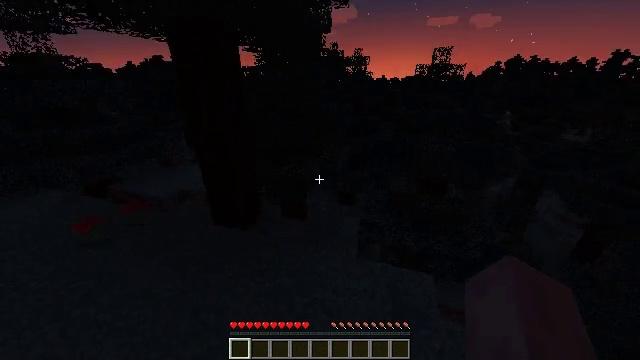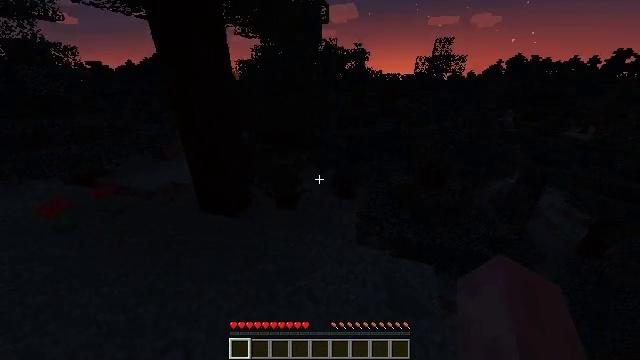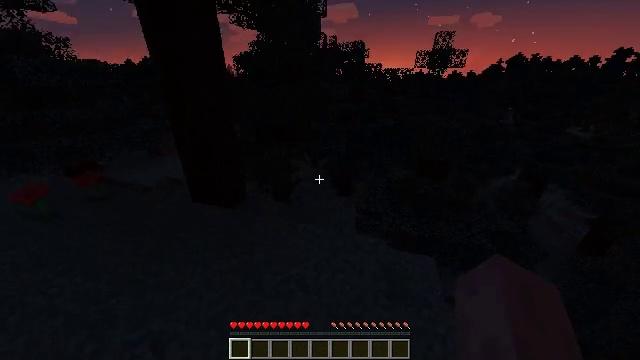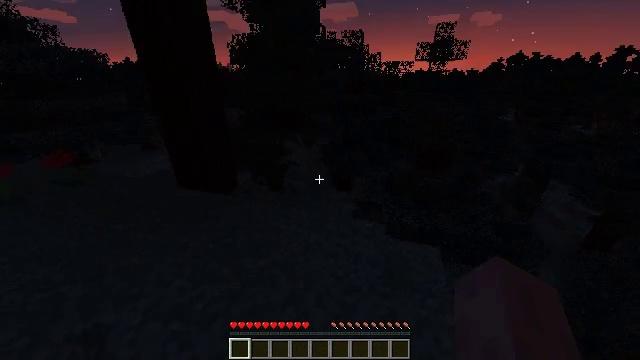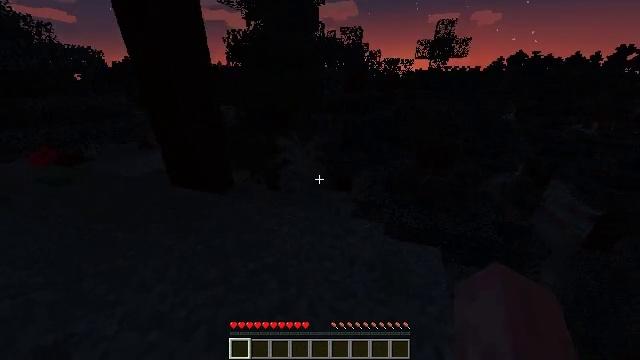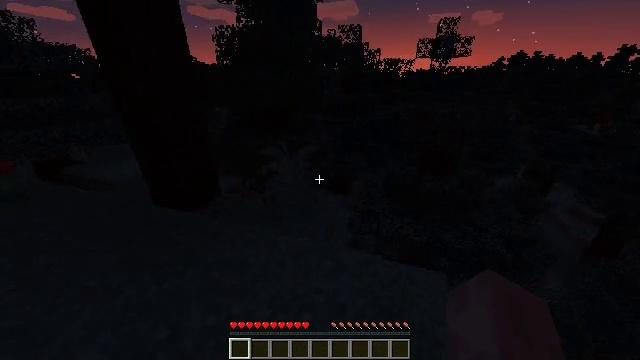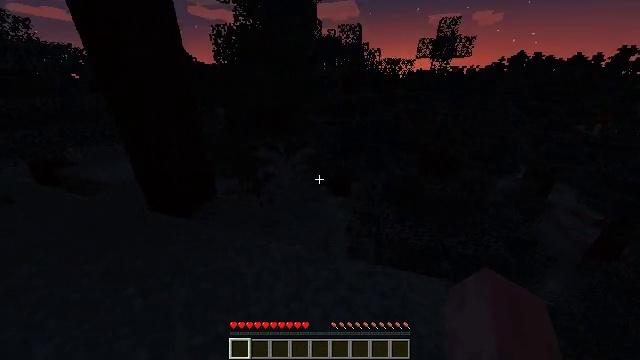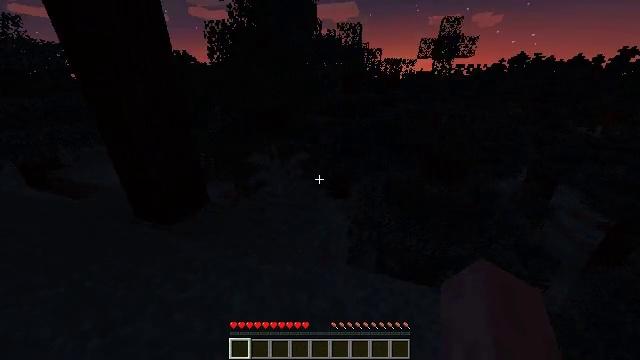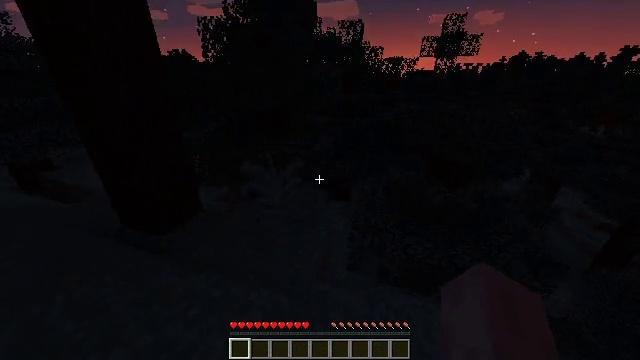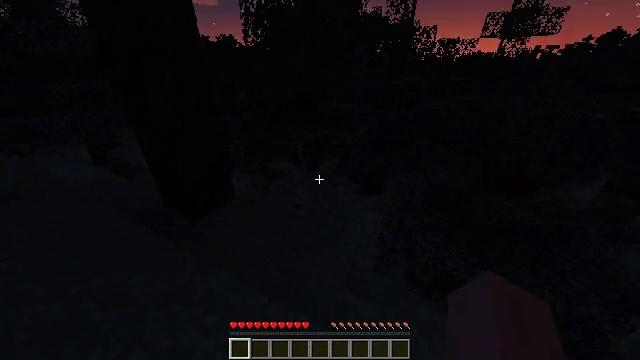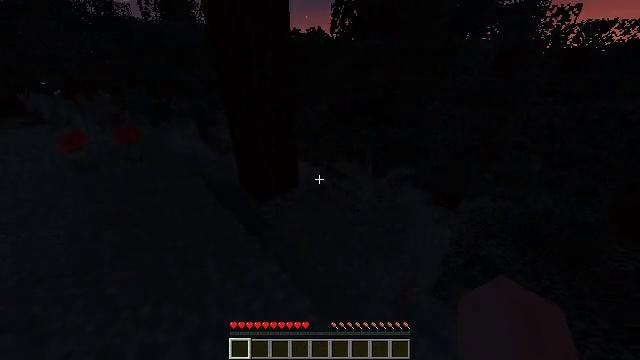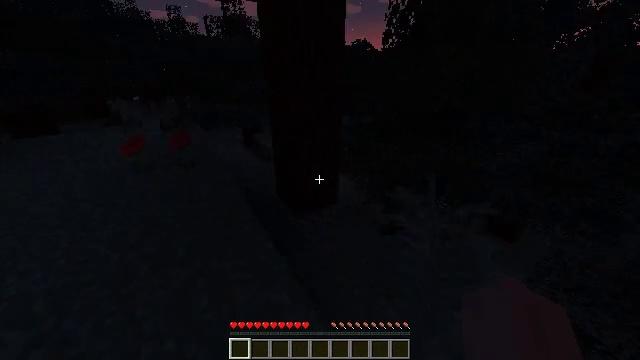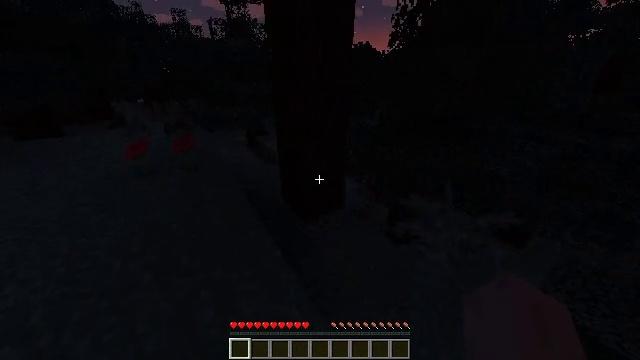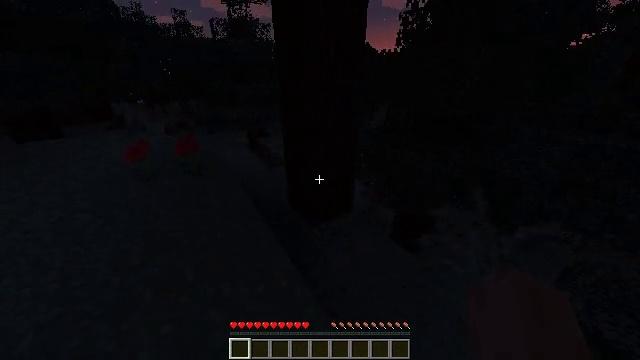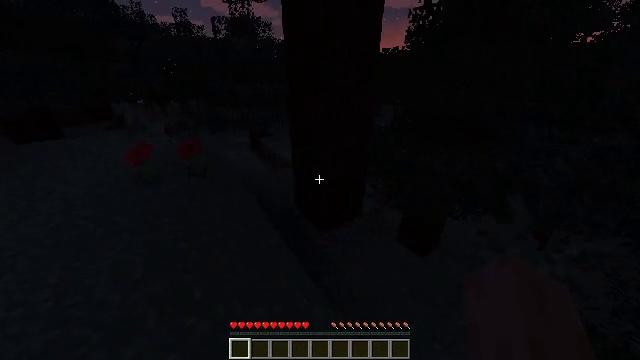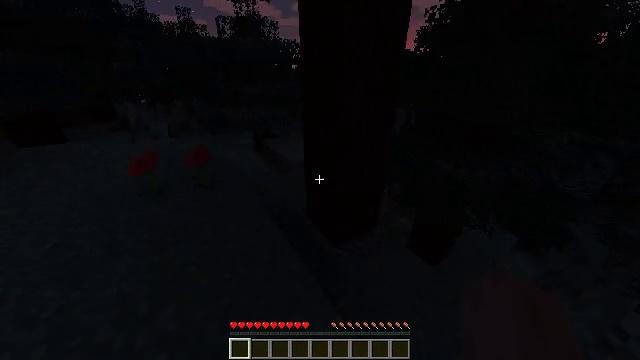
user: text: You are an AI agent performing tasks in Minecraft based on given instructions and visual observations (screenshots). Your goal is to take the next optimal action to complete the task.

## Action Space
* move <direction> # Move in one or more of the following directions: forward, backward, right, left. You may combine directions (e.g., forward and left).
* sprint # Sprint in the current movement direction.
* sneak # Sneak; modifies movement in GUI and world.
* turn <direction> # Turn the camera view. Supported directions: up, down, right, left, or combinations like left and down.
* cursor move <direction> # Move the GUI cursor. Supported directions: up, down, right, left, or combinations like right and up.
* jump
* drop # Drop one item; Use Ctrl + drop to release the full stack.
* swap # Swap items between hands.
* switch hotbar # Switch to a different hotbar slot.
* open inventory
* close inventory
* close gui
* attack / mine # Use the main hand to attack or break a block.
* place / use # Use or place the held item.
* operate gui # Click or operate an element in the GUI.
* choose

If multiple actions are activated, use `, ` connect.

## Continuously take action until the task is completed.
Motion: motion action
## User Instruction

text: Drop an emerald.
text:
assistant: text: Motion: move forward and move left, sprint
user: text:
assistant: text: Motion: move forward and move left, sprint
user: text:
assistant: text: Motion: move forward, sprint
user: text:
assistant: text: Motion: move forward, sprint
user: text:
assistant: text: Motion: move forward, sprint
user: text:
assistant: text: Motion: move forward, sprint
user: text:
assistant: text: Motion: move forward, sprint
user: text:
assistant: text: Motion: move forward, sprint
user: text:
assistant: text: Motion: move forward, sprint, turn left and down
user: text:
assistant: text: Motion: move forward and move left, sprint, turn left and down
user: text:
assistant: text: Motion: move forward and move left, sprint, turn left and up
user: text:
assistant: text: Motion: move forward and move left, sprint
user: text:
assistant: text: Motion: move forward and move left, sprint
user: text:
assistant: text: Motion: move forward and move left, sprint
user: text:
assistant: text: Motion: move forward and move left, sprint
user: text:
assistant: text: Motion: move forward and move left, sprint, turn left
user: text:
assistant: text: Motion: move forward and move left, sprint, turn left
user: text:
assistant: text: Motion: move forward and move left, sprint, turn left
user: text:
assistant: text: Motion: move forward and move left, sprint
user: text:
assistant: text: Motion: move forward and move left, sprint
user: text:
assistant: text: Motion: move forward, sprint
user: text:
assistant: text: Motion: move forward, sprint
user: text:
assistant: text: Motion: move forward, sprint
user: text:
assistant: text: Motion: move forward, sprint
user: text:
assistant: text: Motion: move forward, sprint, turn up
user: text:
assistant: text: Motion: move forward, sprint
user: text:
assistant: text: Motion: move forward, sprint
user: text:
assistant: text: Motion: move forward, sprint
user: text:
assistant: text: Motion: move forward, sprint
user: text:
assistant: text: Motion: move forward, sprint, turn right and down